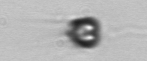
Label: Apedinella